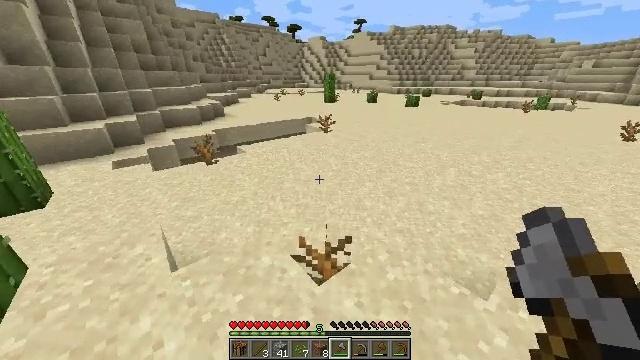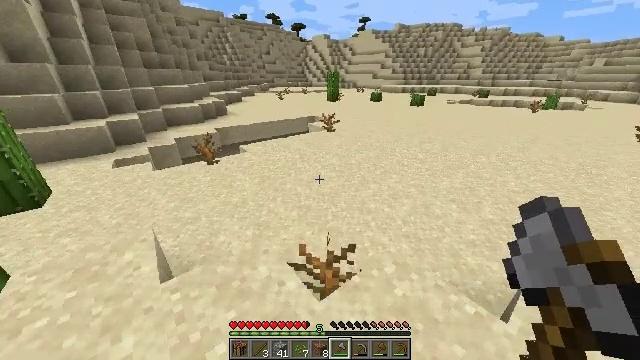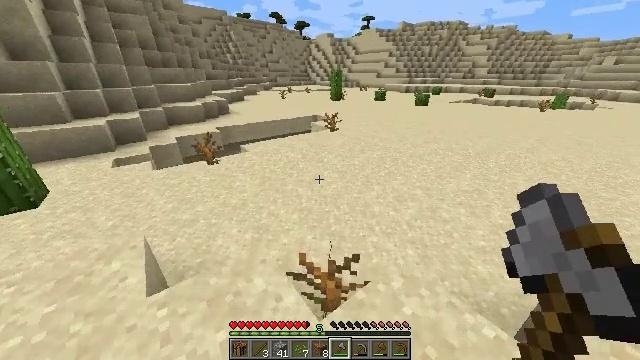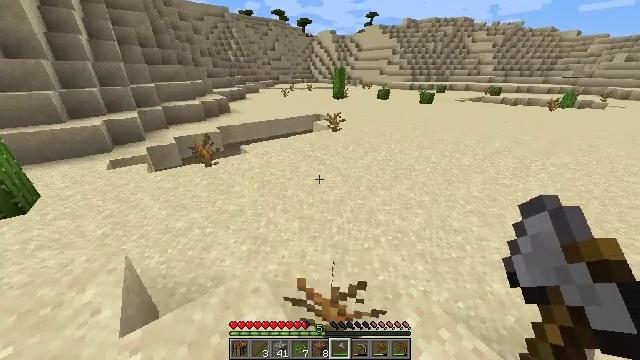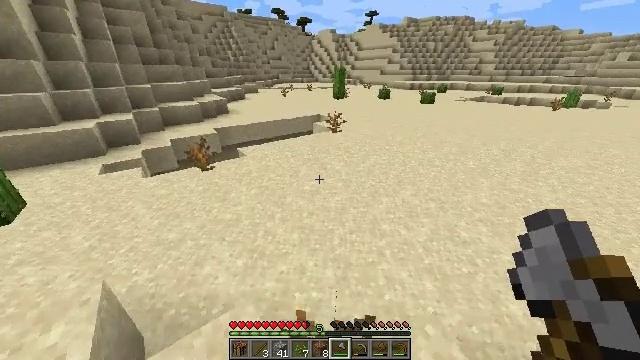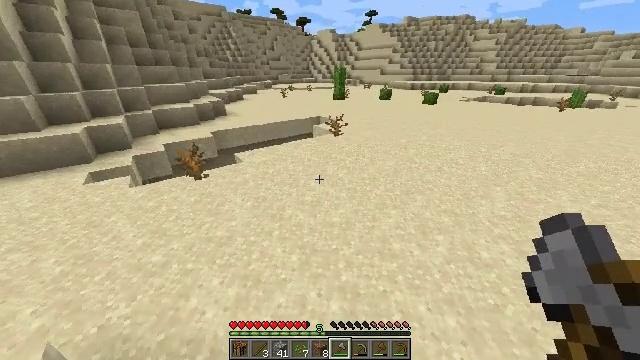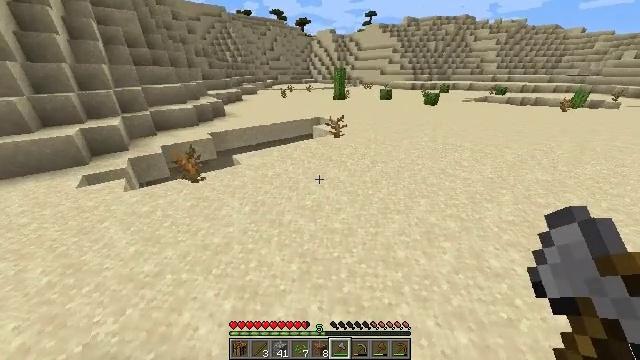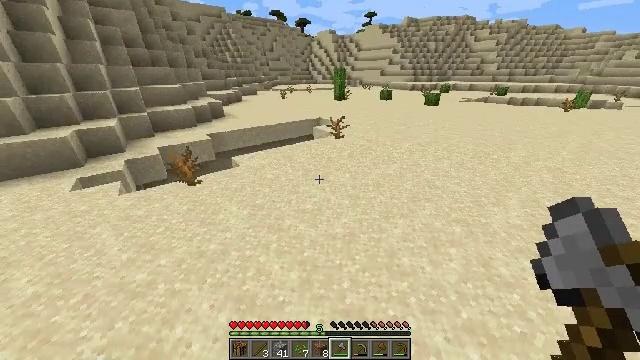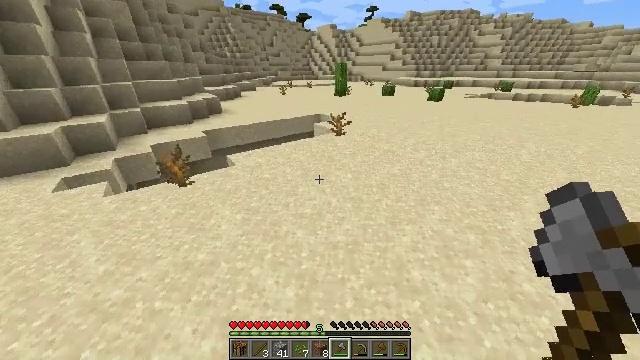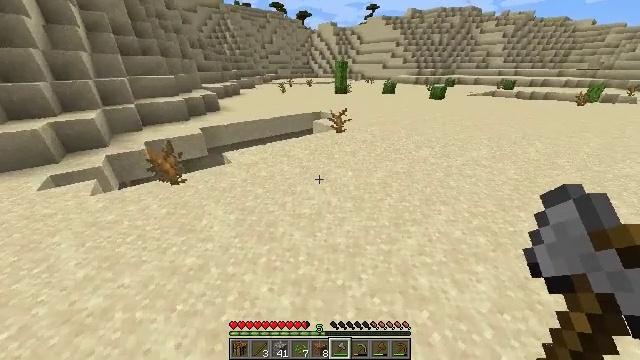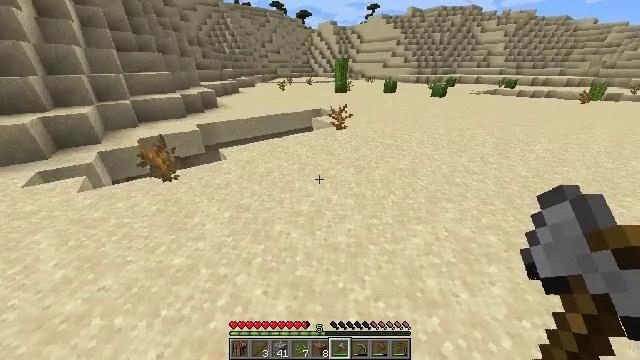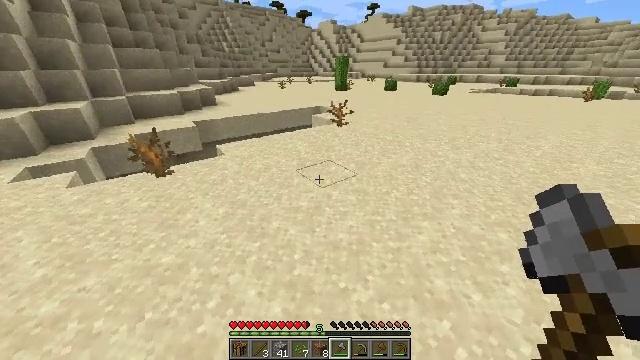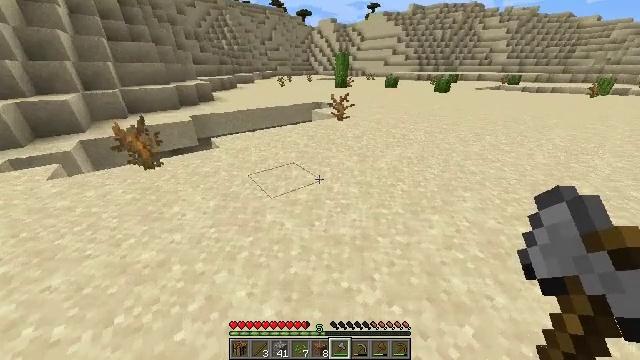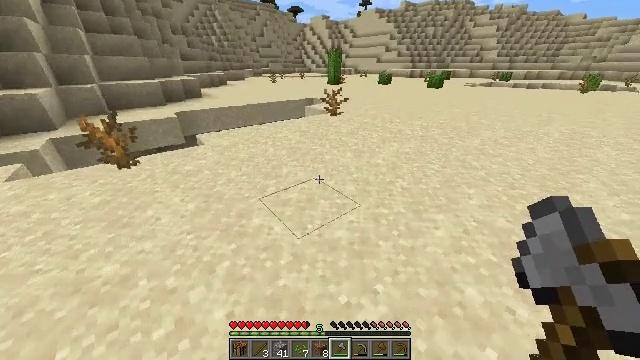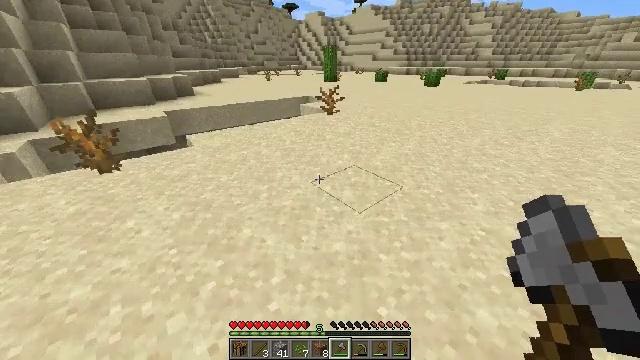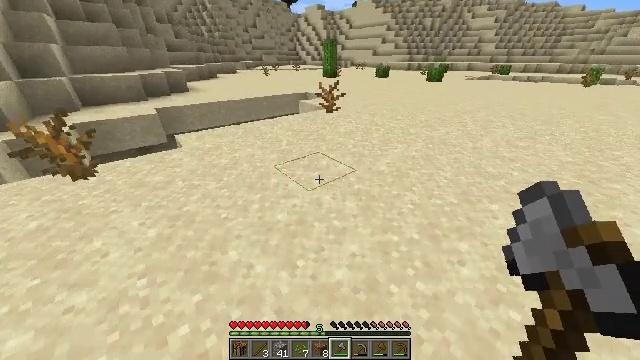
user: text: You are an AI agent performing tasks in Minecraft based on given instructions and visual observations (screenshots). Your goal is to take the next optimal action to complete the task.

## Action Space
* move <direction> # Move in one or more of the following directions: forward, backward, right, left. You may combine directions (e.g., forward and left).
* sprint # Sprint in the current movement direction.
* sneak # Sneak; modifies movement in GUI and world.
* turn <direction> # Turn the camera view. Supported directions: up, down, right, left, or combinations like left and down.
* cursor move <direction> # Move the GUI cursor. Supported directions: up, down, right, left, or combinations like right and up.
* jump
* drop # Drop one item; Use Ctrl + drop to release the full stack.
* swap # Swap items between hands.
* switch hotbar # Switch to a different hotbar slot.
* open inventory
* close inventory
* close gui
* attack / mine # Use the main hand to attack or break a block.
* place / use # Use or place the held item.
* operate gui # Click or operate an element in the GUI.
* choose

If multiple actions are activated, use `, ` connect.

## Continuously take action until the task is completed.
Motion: motion action
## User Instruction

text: Break the cactus block.
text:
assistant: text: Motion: move forward
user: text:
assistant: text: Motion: move forward
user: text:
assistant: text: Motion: move forward
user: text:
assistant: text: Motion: move forward
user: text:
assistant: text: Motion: move forward
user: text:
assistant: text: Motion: move forward
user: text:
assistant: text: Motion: move forward
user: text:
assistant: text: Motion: move forward
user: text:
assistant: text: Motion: move forward
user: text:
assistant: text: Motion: move forward
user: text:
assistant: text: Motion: move forward
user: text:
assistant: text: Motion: move forward
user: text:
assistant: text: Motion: move forward, turn right
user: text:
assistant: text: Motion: move forward, turn right
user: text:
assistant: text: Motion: move forward, turn down
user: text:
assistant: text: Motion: move forward
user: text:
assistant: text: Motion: move forward
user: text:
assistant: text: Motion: move forward
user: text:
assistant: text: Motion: move forward
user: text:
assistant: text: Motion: move forward
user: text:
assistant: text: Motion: move forward
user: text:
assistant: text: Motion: move forward
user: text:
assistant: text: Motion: move forward
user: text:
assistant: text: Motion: move forward
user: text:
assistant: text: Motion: move forward
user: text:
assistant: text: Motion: move forward
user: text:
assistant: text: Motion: move forward
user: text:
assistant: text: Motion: move forward
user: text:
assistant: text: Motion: move forward
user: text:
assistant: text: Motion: move forward